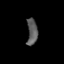
Tissue: lung
Cell type: Epithelial cells
Senescence score: 0.1302
Nuclear area (px): 269
Mean DAPI intensity: 91.197